Current action and preconditions to check: trajectory_clear

Your task: For each precondition in the list above, predict whether it will hold at this action.

Consider the current scene as observed from the mobile robot's camera, and analyze the predicted future states of all dynamic agents (e.g., people, animals, vehicles, or any moving entities) within the NEXT SECOND.

IMPORTANT: Only answer "very likely" if you are absolutely certain—based on strong, clear evidence—that a dynamic agent will violate the precondition in the predicted future state. Do NOT answer "very likely" for unlikely, ambiguous, or low-probability risks.

Ask yourself for each precondition: Is there a high probability, with clear and convincing evidence, that the predicted future states of any dynamic agent will interfere with the predicted future state of the currently executing action within the NEXT SECOND, causing that precondition to fail?

Assess the risk level based on these predictions. Use "likely" or "very likely" if motions create a clear risk of interference.

Use "neutral" or "improbable" if agents are nearby but their predicted paths are clearly diverging or non-conflicting.

Failure Risk Categories: "very improbable", "improbable", "neutral", "likely", "very likely"

Answer Format: Output ONLY the probability_of_failure value from these categories: "very improbable", "improbable", "neutral", "likely", "very likely"

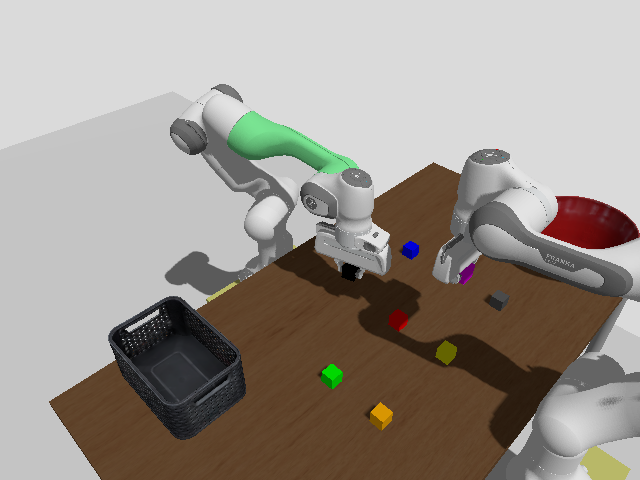

Answer: improbable